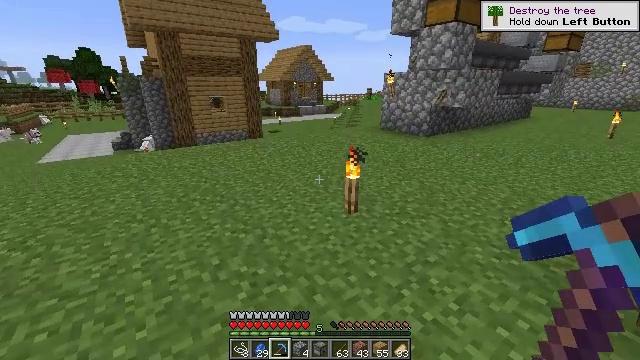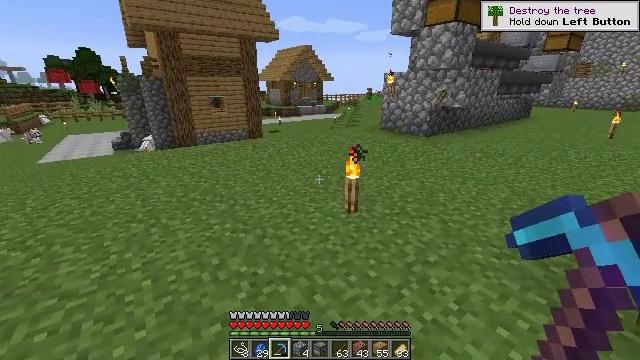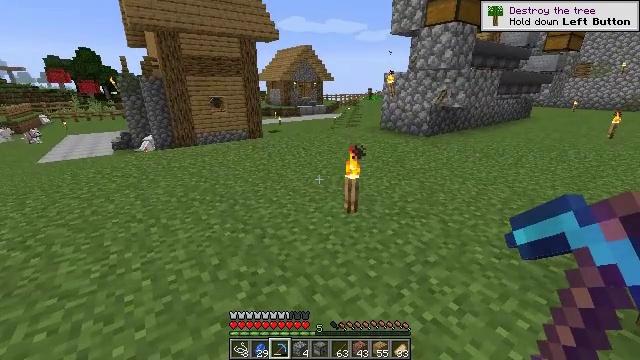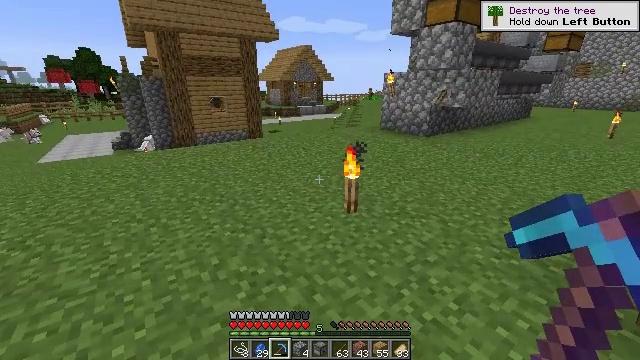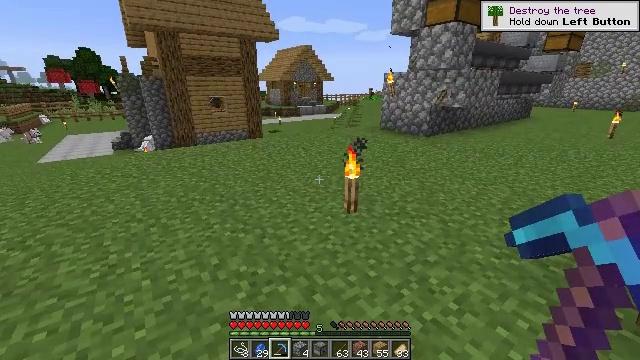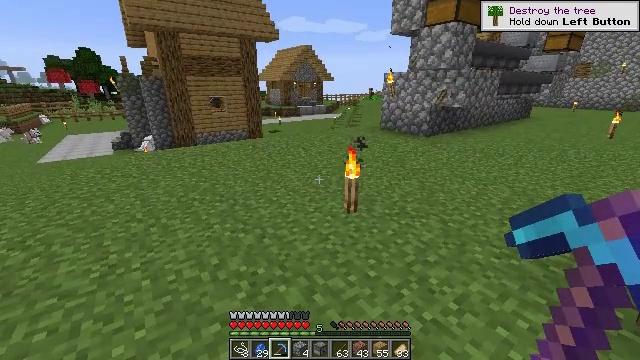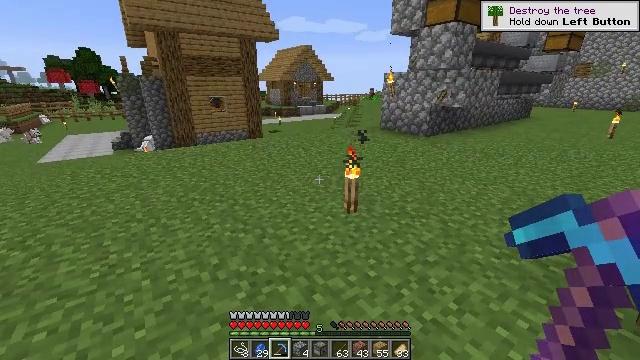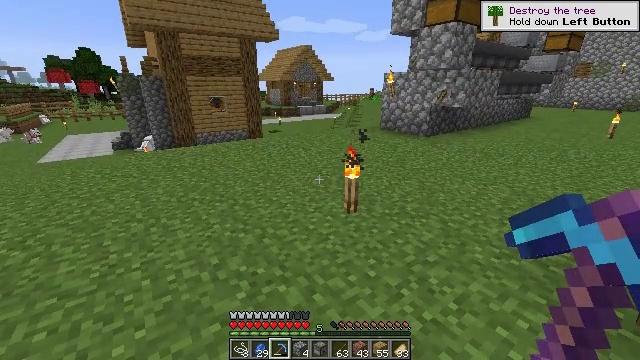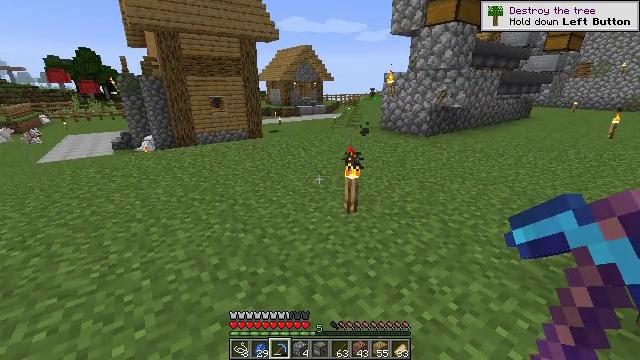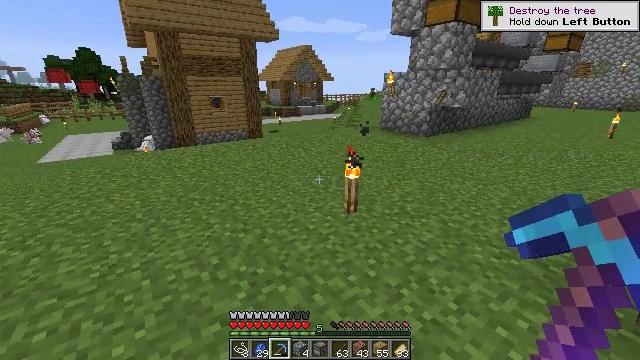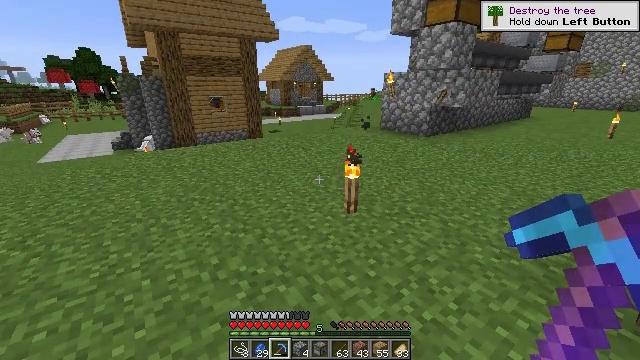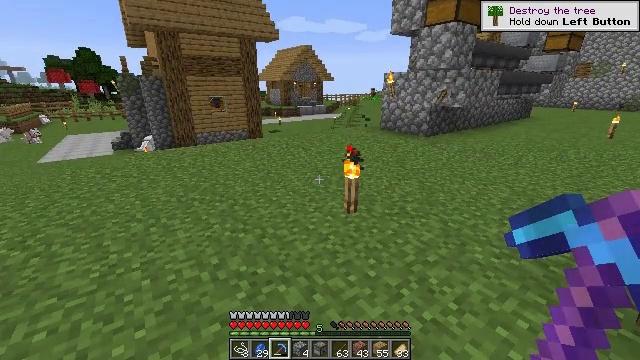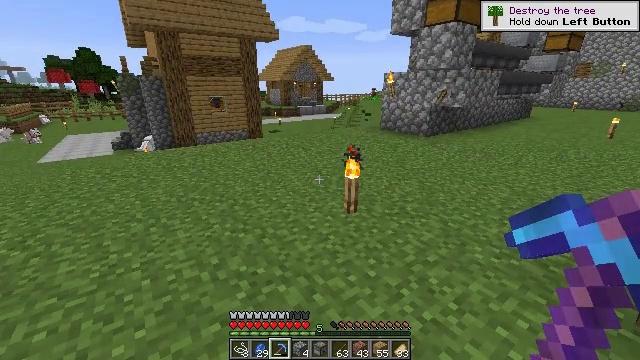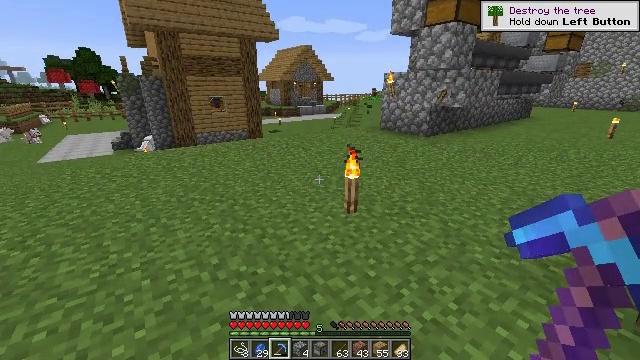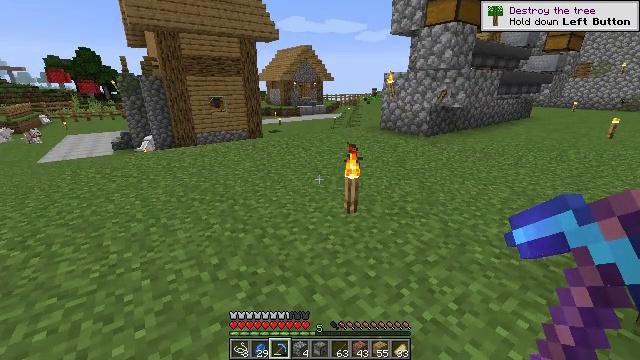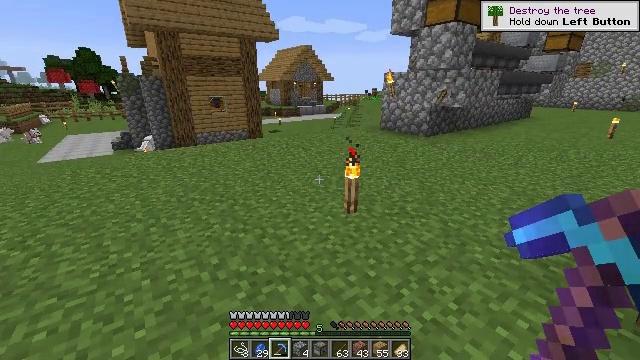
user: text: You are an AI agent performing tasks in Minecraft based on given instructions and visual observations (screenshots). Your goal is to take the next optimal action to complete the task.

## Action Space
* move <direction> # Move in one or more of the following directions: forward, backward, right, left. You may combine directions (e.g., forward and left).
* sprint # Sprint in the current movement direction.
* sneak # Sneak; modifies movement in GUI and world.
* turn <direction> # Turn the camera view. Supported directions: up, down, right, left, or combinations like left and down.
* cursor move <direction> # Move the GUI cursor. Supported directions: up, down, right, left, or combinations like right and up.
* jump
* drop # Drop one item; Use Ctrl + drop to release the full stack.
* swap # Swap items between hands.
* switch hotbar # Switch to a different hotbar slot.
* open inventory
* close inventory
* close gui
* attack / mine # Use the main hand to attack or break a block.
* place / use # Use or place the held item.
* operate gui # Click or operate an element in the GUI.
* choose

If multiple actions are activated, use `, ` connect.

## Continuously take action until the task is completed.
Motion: motion action
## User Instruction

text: Harvest carrots from the farmland.
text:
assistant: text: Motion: no_op
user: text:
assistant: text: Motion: no_op
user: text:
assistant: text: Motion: no_op
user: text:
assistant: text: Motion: no_op
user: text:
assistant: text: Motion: no_op
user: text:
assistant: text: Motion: no_op
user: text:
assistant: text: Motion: no_op
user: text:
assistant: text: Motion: no_op
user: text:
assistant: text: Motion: no_op
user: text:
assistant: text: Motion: no_op
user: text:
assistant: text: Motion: no_op
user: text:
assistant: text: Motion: no_op
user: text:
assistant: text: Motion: no_op
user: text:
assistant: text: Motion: no_op
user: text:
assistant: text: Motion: no_op
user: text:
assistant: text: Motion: no_op
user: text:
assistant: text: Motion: no_op
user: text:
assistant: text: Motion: move forward
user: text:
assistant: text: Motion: move forward
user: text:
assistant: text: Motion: move forward
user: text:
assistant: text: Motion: move forward
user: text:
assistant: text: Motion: move forward
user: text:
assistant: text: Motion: move forward, sprint
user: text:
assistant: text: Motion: move forward, sprint
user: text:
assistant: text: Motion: move forward, sprint
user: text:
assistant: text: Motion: move forward, sprint
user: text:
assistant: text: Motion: move forward
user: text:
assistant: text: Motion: move forward, turn right
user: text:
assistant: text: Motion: move forward, sprint, turn right and up
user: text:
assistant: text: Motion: move forward, sprint